Question: Im having problems using routeProvider to route to a subdirectory url.
The Following Angular route works fine:
'''
$routeProvider.when('/customerapi', {templateUrl: 'partials/customerApi.html', controller: 'customerApiController'});
'''
but when I attempt to do the following:
'''
$routeProvider.when('/projects/customerapi', {templateUrl: 'partials/customerApi.html', controller: 'customerApiController'});
'''
everything breaks. I get the following error
I know it can find the partial, it finds it fine when the route is just /customerapi...
Im unsure why its trying to load projects/partials/customerApi.html instead of angular intercepting and loading the partial. The tag I am using to link to the partial looks like the following :
'''
<a href="/projects/customerapi">Customer API</a>
'''
Anyone happen to see my error?
Thanks so much!
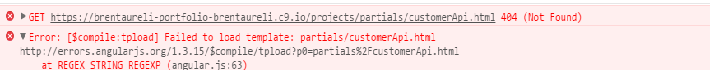
Answer: Try specifying the absolute path of the partial (note the '/' in front of 'templateUrl'):
'''
$routeProvider.when('/projects/customerapi', {templateUrl: '/partials/customerApi.html', controller: 'customerApiController'});
'''